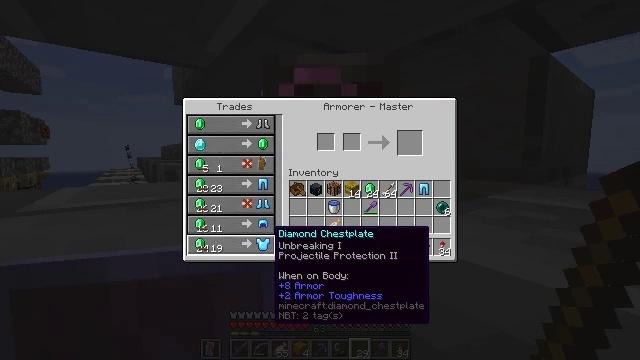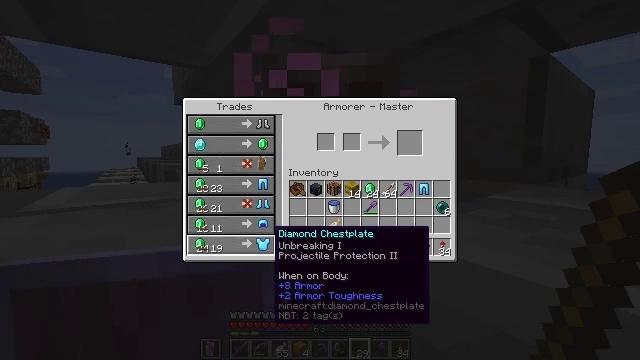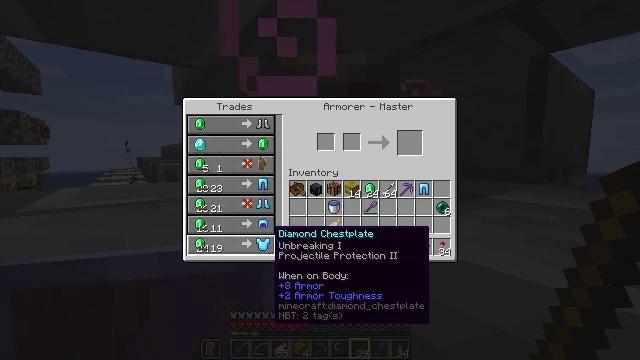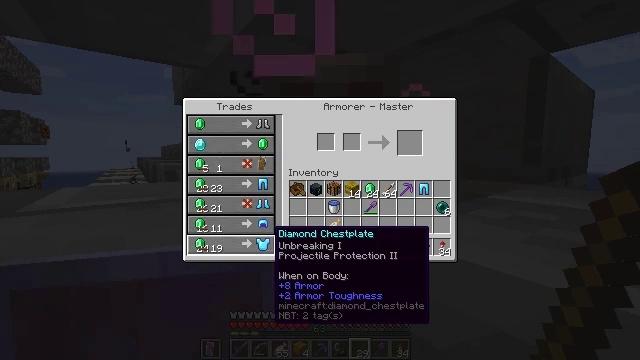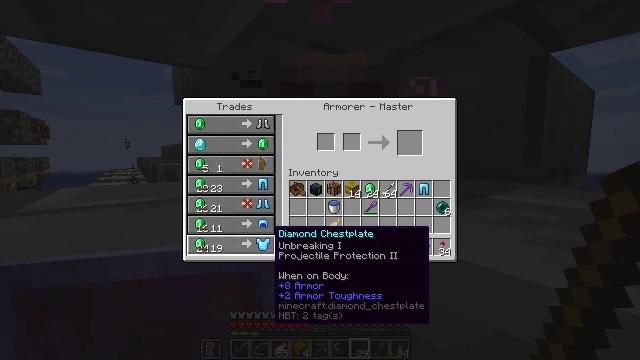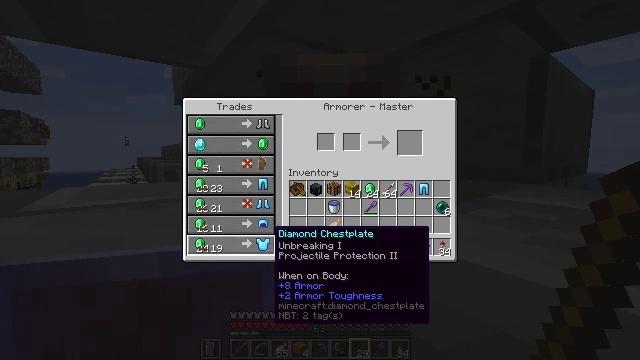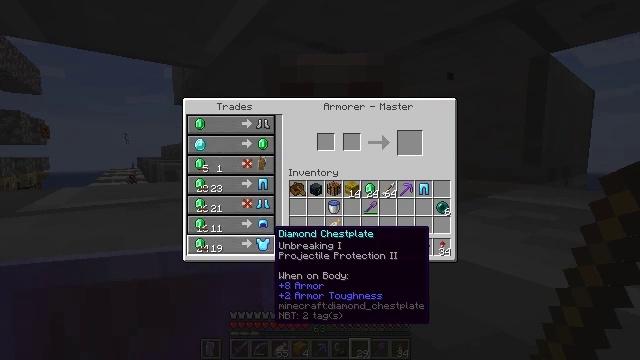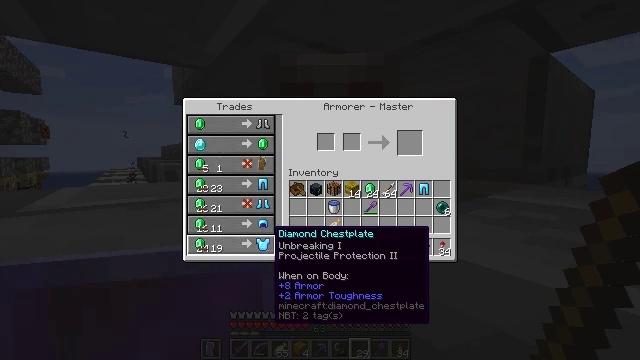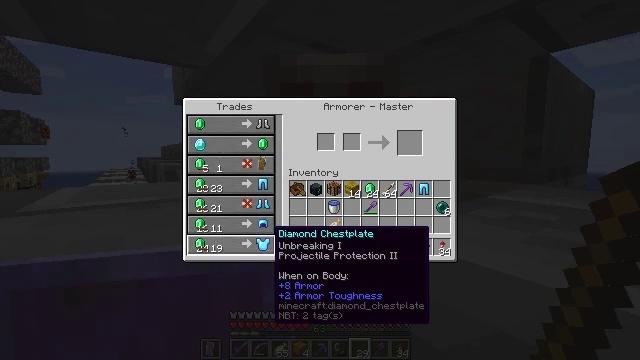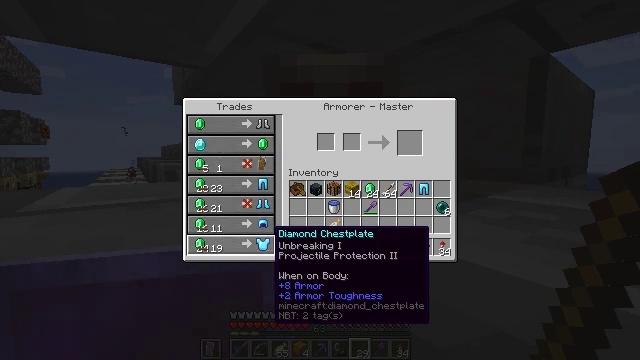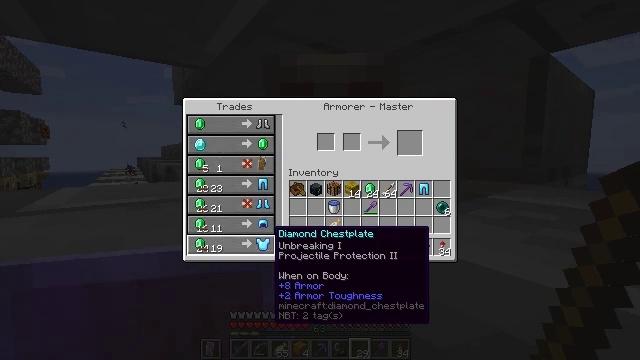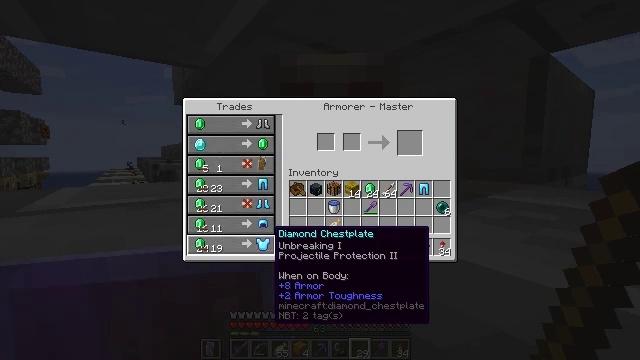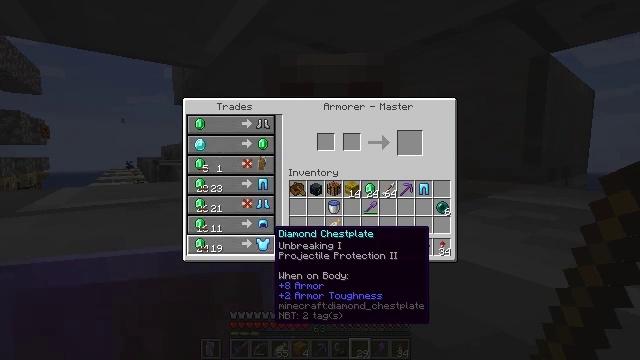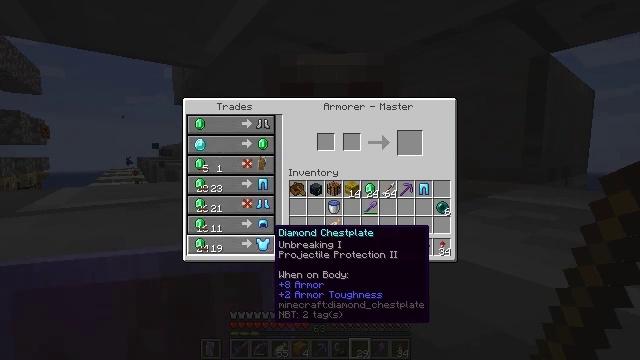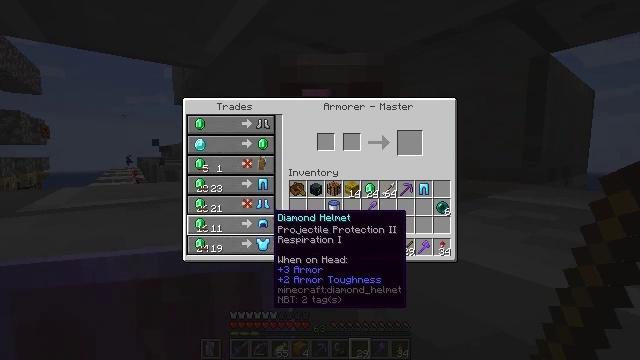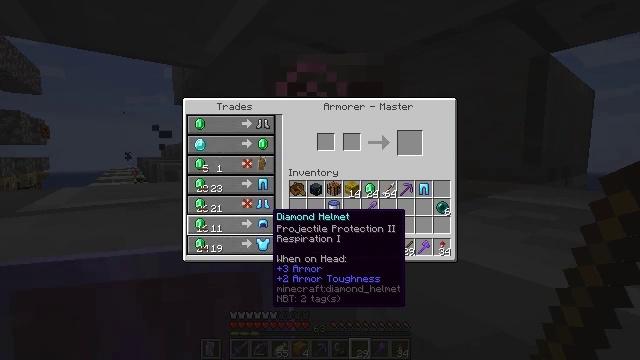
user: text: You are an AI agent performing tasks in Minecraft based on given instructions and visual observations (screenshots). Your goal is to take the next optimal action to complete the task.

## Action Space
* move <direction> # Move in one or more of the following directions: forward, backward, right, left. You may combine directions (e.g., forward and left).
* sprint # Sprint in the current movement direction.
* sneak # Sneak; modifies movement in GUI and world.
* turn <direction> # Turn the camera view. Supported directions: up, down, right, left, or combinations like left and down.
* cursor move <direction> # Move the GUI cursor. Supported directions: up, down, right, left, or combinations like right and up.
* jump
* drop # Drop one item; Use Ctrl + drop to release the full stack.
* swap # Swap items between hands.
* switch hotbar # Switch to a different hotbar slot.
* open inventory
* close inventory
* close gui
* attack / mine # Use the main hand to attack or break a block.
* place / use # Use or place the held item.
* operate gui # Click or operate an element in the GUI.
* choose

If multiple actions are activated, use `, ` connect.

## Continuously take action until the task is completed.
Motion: motion action
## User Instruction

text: Gather the blast furnace into your inventory.
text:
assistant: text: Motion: no_op
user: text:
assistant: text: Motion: no_op
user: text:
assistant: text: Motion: no_op
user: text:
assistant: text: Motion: no_op
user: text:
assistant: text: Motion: no_op
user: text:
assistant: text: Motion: no_op
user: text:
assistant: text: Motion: no_op
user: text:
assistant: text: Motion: no_op
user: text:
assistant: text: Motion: no_op
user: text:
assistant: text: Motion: no_op
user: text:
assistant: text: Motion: no_op
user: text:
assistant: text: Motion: no_op
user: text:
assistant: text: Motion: no_op
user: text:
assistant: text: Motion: turn up
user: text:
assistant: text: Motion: no_op
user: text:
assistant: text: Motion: no_op
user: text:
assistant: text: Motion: no_op
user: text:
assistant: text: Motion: no_op
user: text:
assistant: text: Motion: no_op
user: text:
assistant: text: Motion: no_op
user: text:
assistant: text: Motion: no_op
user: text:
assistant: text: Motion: no_op
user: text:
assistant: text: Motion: no_op
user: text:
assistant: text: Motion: no_op
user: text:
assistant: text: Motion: no_op
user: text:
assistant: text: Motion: no_op
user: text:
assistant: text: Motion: no_op
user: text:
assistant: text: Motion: no_op
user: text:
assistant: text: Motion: no_op
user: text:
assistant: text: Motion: no_op